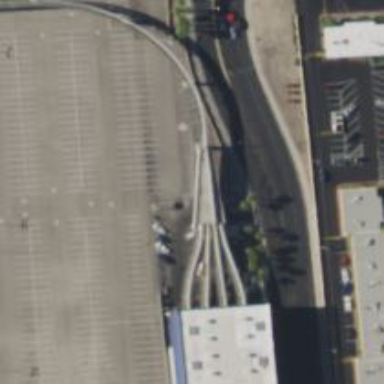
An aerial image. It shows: Viaduct bridge over monorail railway in service yard.